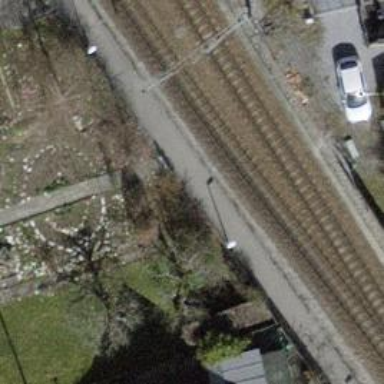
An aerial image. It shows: Narrow-gauge railway track electrified by contact line.